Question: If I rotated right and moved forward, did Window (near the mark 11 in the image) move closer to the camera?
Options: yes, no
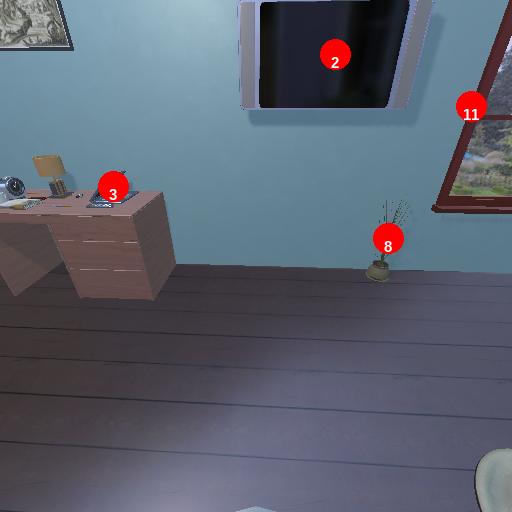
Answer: yes